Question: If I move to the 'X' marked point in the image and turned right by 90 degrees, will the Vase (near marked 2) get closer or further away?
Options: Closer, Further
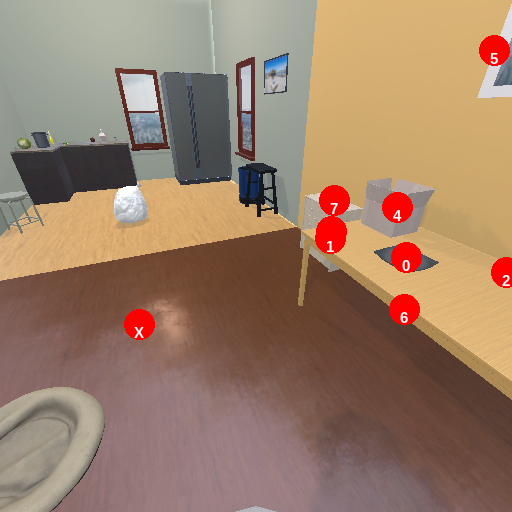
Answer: Closer